RGB frame:
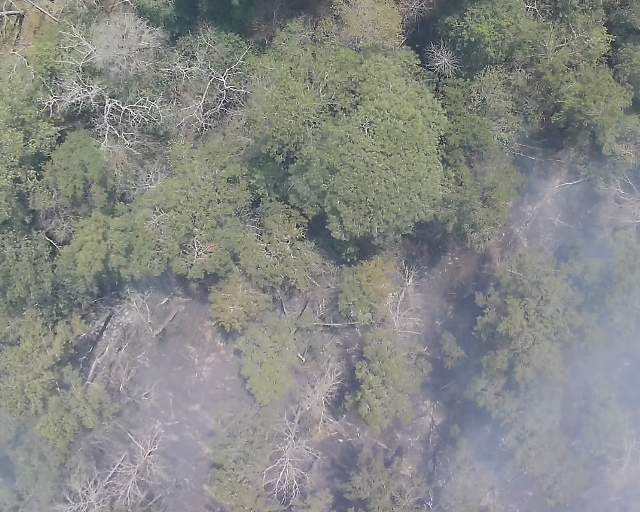
Thermal frame:
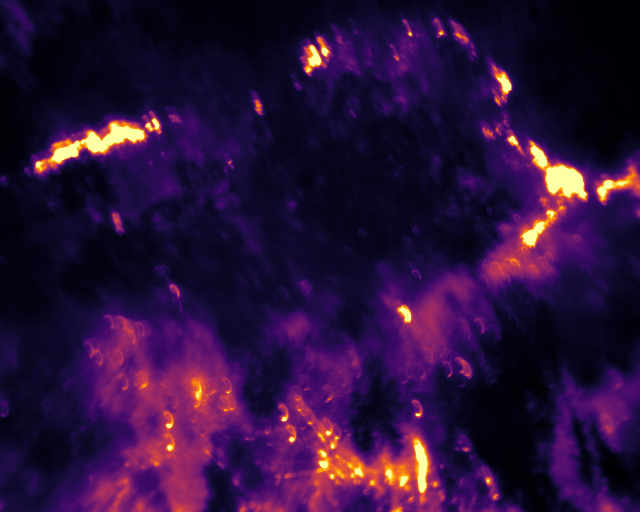
Captured: 2026-02-26 03:42:15
Pixels at or above 80 °C: 3831 (fraction of frame: 0.01169)